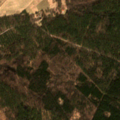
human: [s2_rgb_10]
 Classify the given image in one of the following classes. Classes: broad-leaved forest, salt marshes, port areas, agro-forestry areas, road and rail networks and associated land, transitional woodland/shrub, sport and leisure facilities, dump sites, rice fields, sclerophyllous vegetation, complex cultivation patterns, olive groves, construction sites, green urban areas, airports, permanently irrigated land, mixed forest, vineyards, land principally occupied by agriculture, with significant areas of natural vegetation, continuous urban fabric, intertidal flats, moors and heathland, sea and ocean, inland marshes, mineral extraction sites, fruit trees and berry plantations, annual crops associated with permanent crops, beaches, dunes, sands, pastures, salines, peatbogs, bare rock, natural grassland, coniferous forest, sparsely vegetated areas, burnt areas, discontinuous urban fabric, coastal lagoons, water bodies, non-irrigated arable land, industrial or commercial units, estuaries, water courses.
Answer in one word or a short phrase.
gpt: sport and leisure facilities, coniferous forest, mixed forest, transitional woodland/shrub